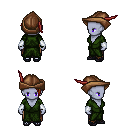
a pixel art fantasy rpg character, female body template, dark elf, purple skin, green robe, robe skirt, brunette long mohawk hairstyle, leather cap, white cloth bracers, ghillies, four views (front, back, left, right), 2x2 character sprite sheet, small pixel art, hard edges, no anti-aliasing